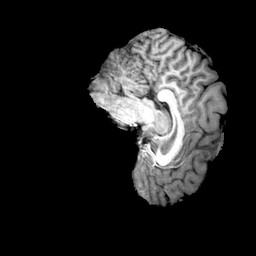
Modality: T1w
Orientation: sagittal